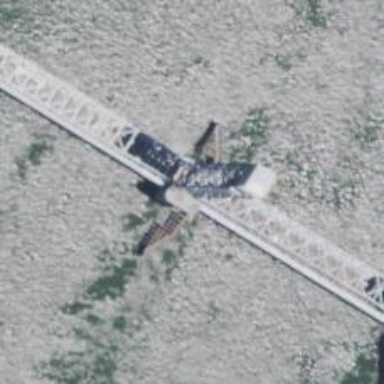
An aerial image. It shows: Bridge supported by lift piers.